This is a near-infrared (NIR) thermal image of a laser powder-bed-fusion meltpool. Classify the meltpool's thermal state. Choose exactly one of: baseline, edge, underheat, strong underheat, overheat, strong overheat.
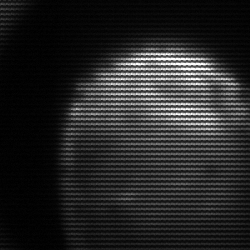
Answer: edge